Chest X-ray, PA view. Patient: 58 years old, sex F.
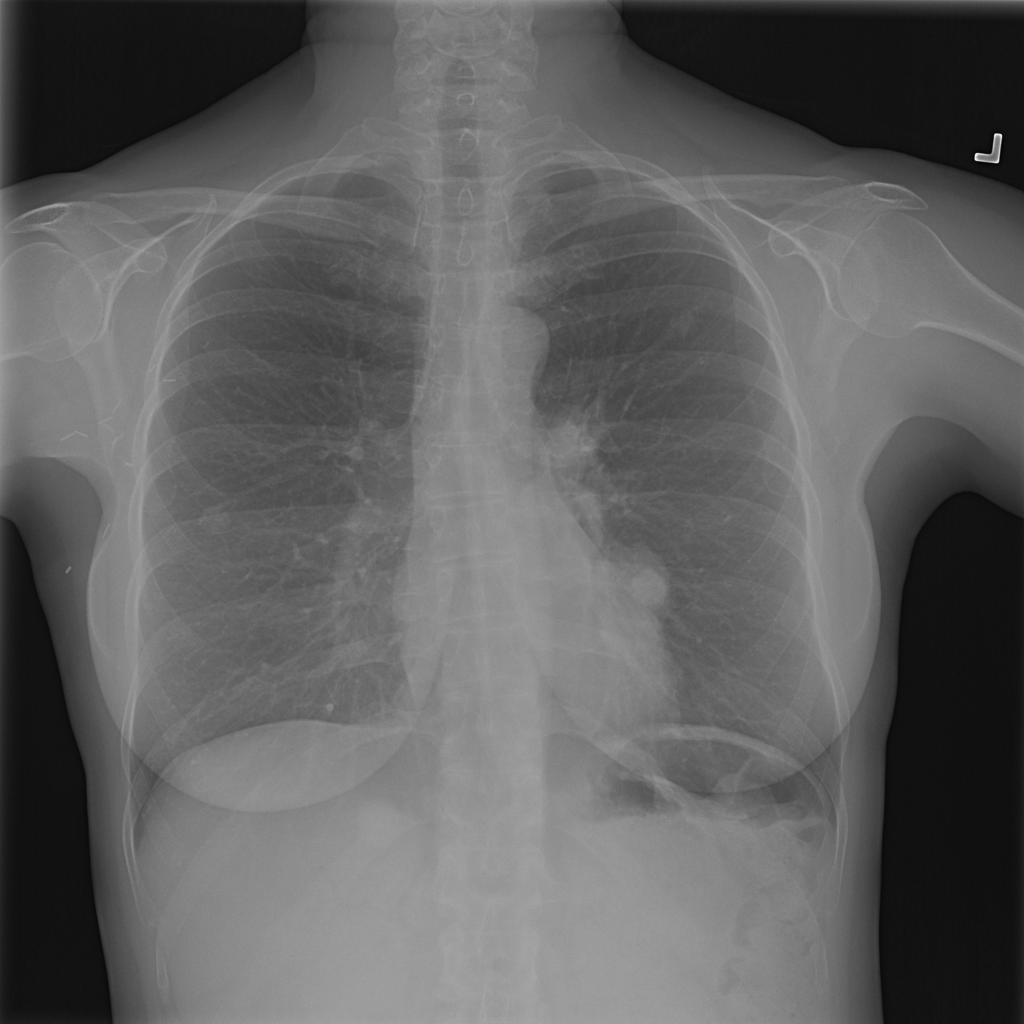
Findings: Nodule